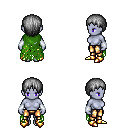
a pixel art fantasy rpg character, female body template, dark elf, purple skin, green tattered cape, gold greaves, gray plain hairstyle, white cloth bracers, gold boots, four views (front, back, left, right), 2x2 character sprite sheet, small pixel art, hard edges, no anti-aliasing